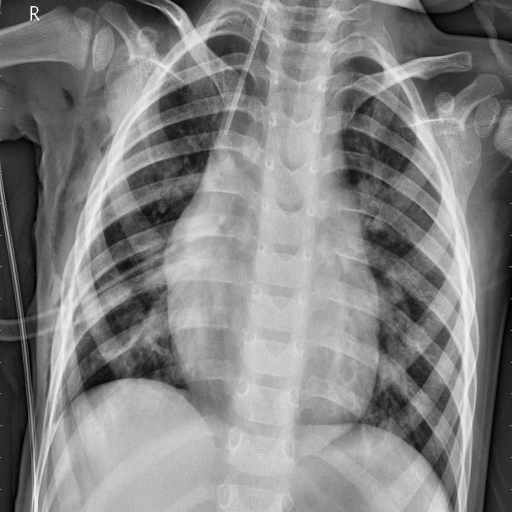
Finding: PNEUMONIA